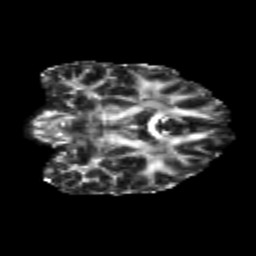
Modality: FA
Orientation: coronal
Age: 21
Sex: female
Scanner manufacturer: siemens
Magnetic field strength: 3 T
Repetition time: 3.5 s
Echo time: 0.104 s